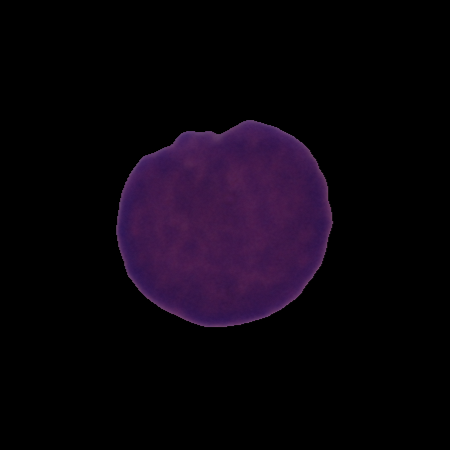
Label: cancer